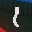
Label: 1